Question: Basically, I have the following two methods that pushes the same call view controller _vcCall. pushViewController is working fine under on_calling method, but is not working under on_incoming_call. I am sure that self.navigationController is not null and _vcCall is not null neither. I had printed out both navigationController and _vcCall in both methods and they all have the same address. I even tried to create a new viewcontroller in on_incoming_call, but it's still not working.
I have only one button in the screen and it pushes to the call view controller when it is clicked. when on_calling method is triggered it pushes to _vcCall successfully, but when on_incoming_call is triggered it does nothing but blocks me from clicking on the Call button. it seems like there is a transparent page being pushed on current view controller.

Can someone help, please?
'''
- (void)viewDidLoad {
_vcCall = [[CallViewController alloc] init];
}
- (void) sipConnection: (SIPConnection *) connection on_calling: (NSDictionary *) userInfo {
NSLog(@"on_calling: navi: %@", self.navigationController);
[self.navigationController pushViewController:_vcCall animated:YES];
}
- (void)sipConnection:(SIPConnection *)connection on_incoming_call:(NSDictionary *)userInfo {
NSLog(@"on_incoming_call: navi: %@", self.navigationController);
[self.navigationController pushViewController:_vcCall animated:YES];
}
'''
This is the output in console when on_calling is triggered first
'''
on_calling: navi: <navViewController: 0x77779d0>
on_incoming_call: navi: <navViewController: 0x77779d0>
'''
The following part is where the delegate methods are called
'''
- (void) processCallMediaState: (NSDictionary *) userInfo {
int state = [[userInfo objectForKey: kState] intValue];
switch(state) {
case PJSIP_INV_STATE_CALLING: { // After INVITE is sent.
[self.delegate sipConnection:self on_calling:userInfo];
break;
}
case PJSIP_INV_STATE_INCOMING: {// After INVITE is received.
[self.delegate sipConnection:self on_incoming_call:userInfo];
break;
}
case PJSIP_INV_STATE_EARLY: {// After response with To tag.
break;
}
case PJSIP_INV_STATE_CONNECTING:{ // After 2xx is sent/received.
break;
}
case PJSIP_INV_STATE_CONFIRMED: { // After ACK is sent/received.
[self.delegate sipConnection:self on_respond:userInfo];
break;
}
case PJSIP_INV_STATE_DISCONNECTED: {
[self.delegate sipConnection:self on_ending:userInfo];
break;
}
}
}
'''
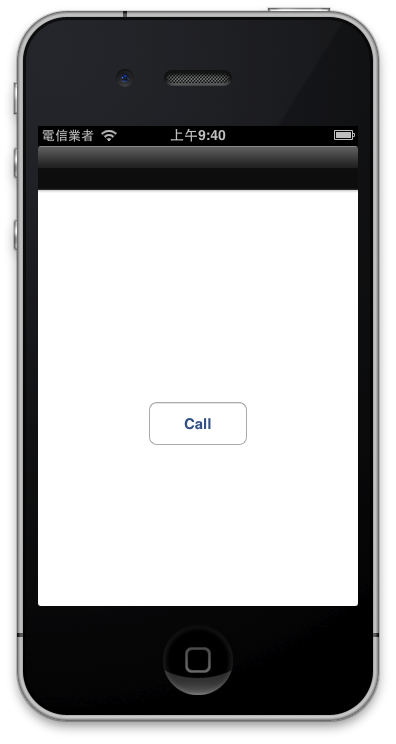
Answer: Check the code isn't being called on a background thread as anything to do with UI must be run on the main thread.
I am not sure but calling push on the same instance of the view controller may be the culprit. Try setting up a new instance each time you push rather than :) doing it in the ViewDidLoad Method.